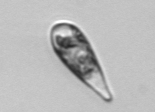
Label: Licmophora